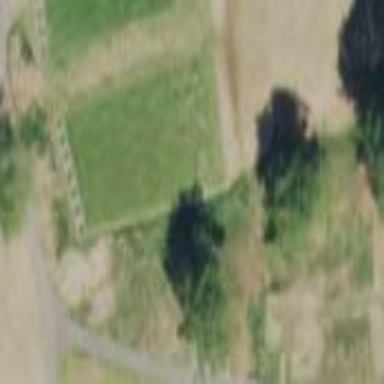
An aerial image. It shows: Golf fairway surrounded by grass.